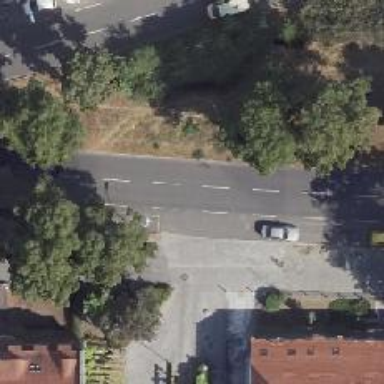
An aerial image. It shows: Secondary road with asphalt surface. It has lane markings and features dual carriageway.